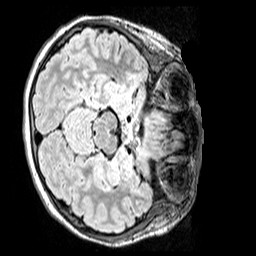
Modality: FLAIR
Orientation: axial
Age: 11
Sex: female
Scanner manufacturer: siemens
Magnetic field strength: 3 T
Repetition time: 5 s
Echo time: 0.388 s